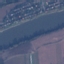
Land use / land cover: River